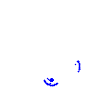
Particle: proton